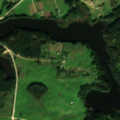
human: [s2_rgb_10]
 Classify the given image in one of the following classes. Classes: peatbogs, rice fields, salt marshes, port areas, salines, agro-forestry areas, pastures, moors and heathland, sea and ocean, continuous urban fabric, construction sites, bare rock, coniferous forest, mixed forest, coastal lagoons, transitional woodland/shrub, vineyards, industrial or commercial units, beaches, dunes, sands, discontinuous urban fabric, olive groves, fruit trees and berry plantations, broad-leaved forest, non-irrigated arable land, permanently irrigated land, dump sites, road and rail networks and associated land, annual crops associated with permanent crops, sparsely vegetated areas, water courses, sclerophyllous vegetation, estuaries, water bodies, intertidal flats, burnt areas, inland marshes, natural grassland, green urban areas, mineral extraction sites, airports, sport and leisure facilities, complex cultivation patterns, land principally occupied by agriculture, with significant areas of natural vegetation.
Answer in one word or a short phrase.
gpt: non-irrigated arable land, complex cultivation patterns, land principally occupied by agriculture, with significant areas of natural vegetation, mixed forest, water bodies